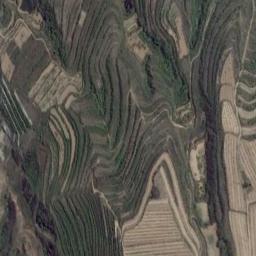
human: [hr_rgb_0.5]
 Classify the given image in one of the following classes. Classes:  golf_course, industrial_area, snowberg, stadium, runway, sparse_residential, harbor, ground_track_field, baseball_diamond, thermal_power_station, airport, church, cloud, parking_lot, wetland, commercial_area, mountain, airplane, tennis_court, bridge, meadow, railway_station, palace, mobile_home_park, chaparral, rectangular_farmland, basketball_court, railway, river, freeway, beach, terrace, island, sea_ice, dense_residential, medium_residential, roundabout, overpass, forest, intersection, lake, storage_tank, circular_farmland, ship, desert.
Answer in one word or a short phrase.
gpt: terrace